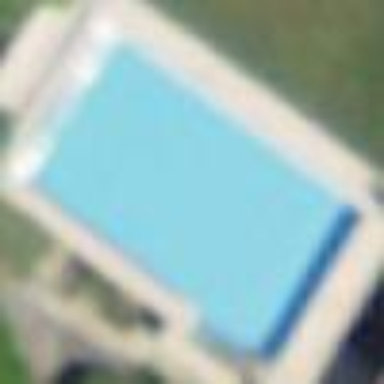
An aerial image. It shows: Swimming pool located in leisure land.